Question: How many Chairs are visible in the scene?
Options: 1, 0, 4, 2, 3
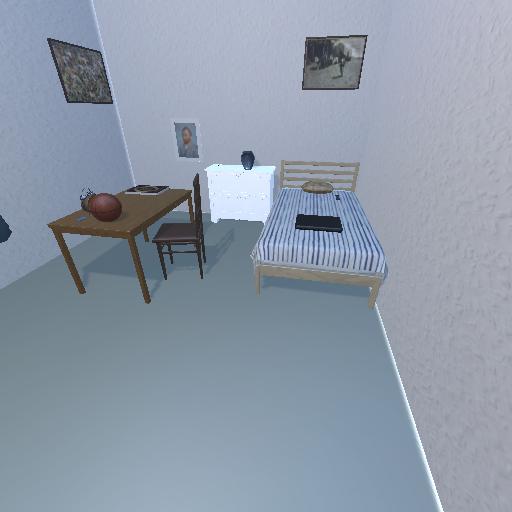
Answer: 1